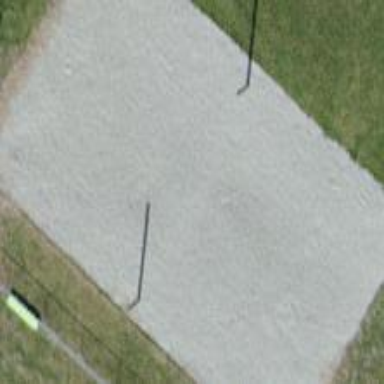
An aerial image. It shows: Beach volleyball pitch for leisure land.